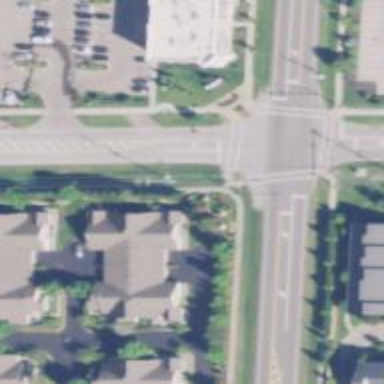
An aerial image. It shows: Crossing with line markings on the road.